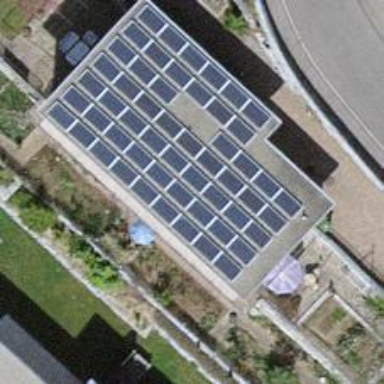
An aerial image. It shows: Solar power generator using photovoltaic method with solar photovoltaic panel types.